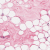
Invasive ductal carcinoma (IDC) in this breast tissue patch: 0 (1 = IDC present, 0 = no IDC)